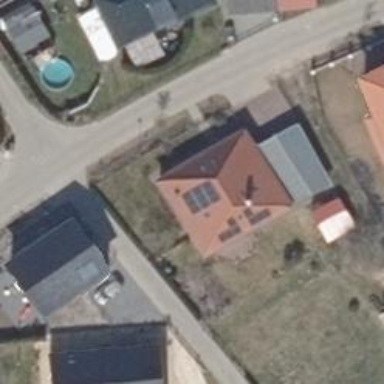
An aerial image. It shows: House with hipped roof oriented along.